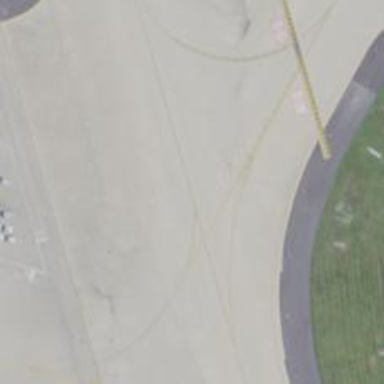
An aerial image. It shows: Image of taxiway at airport.